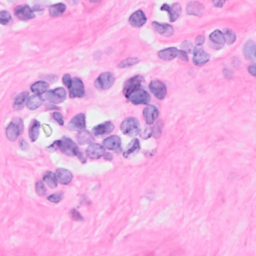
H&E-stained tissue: Breast